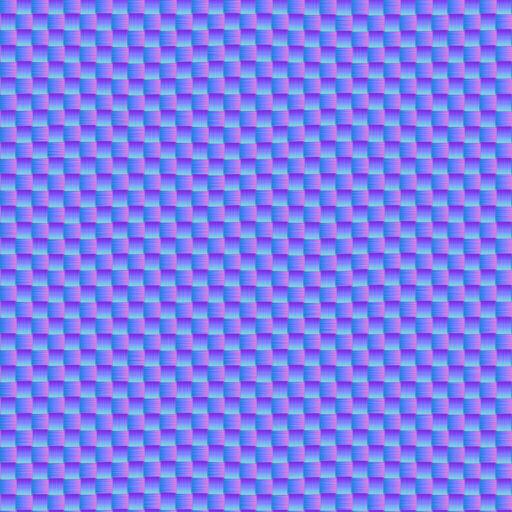
brown fabric light pattern weave woven